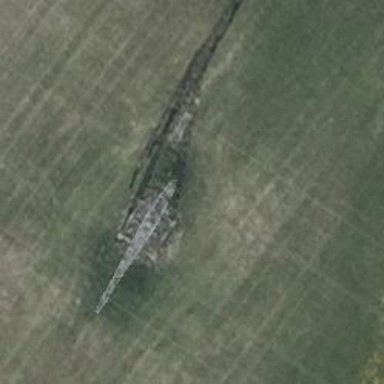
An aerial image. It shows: Power tower.